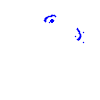
Particle: kaon